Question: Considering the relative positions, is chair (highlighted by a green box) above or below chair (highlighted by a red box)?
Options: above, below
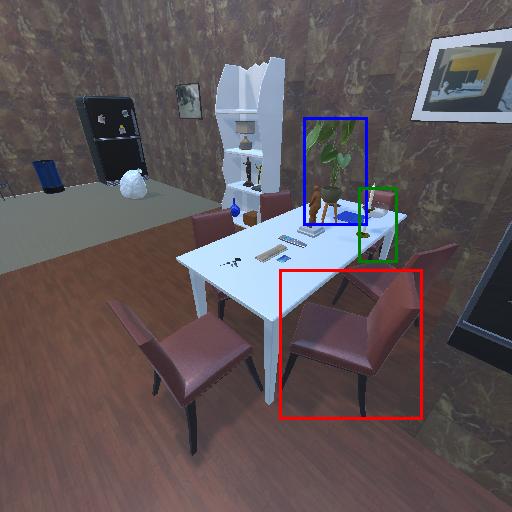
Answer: above